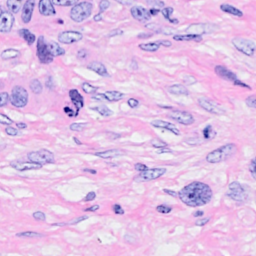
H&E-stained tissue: Breast